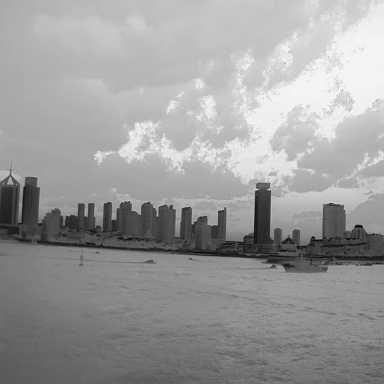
There are four canoes in the infrared image.